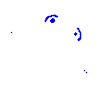
Particle: electron